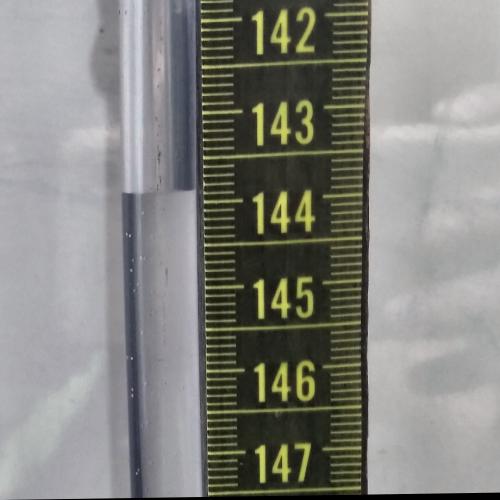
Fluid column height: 143.9 cm